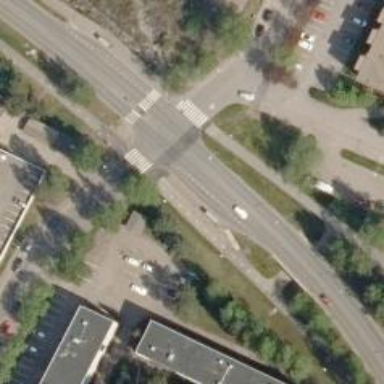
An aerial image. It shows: Uncontrolled road crossing.